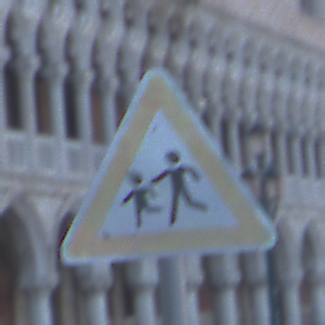
Verkehrszeichen: KinderRechts
Umgebung: Outdoor, Urban
Tageszeit: Dawn
Wetter: Clear
Licht: Natural
Jahreszeit: NotSpecified
Kontrast: LowContrast